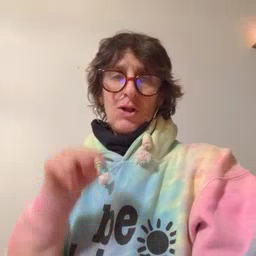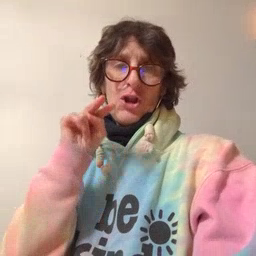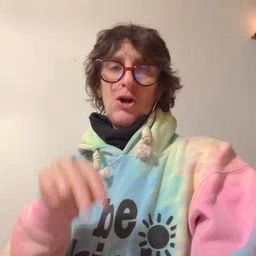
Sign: look